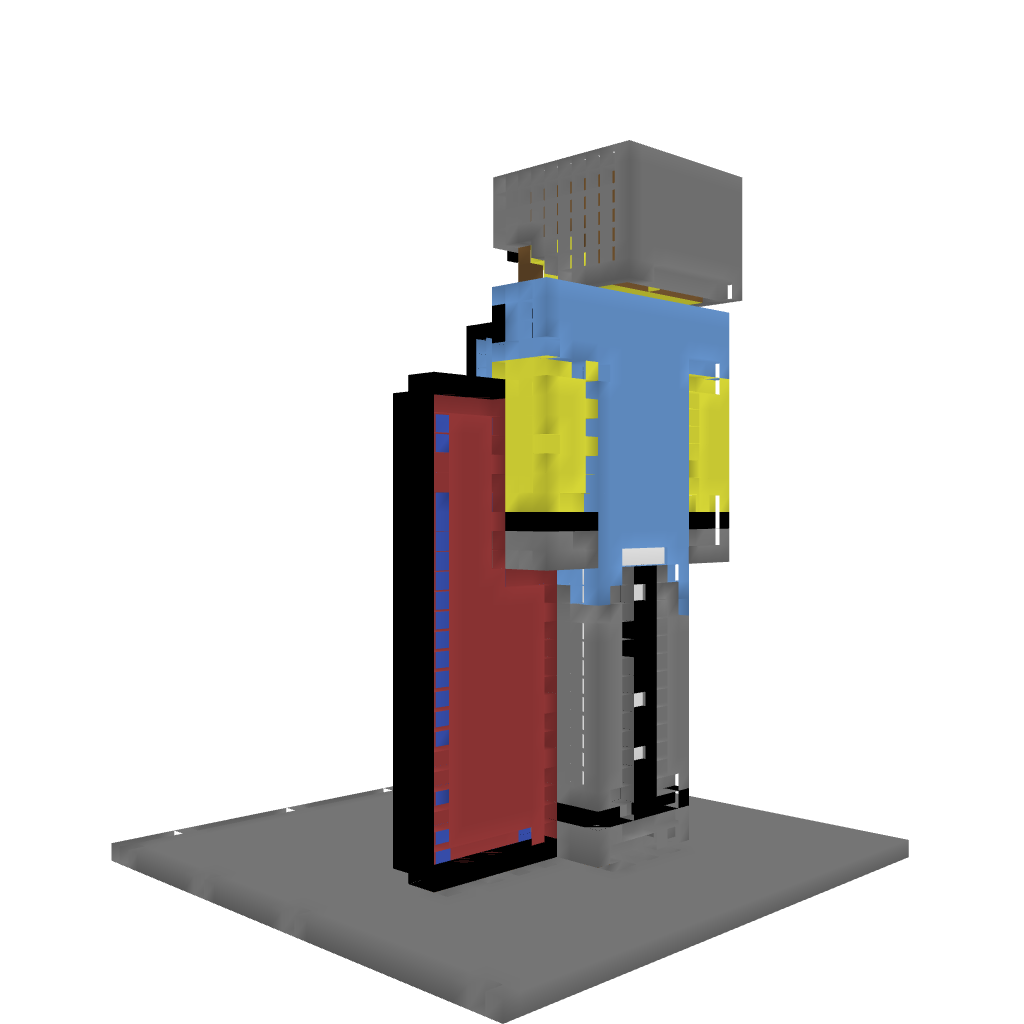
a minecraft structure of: Zwergenkönig bad low quality